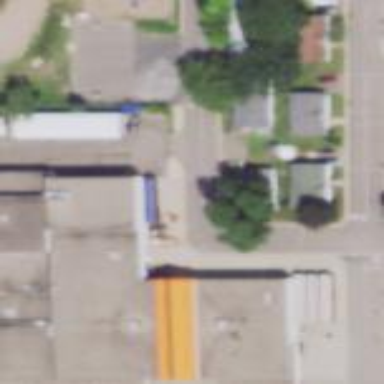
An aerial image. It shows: Building housing motorcycle shop.